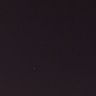
Metastatic tissue present: no